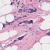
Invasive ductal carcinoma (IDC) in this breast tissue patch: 1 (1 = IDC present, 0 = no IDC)